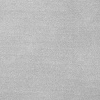
Atmospheric dust classification: dusty